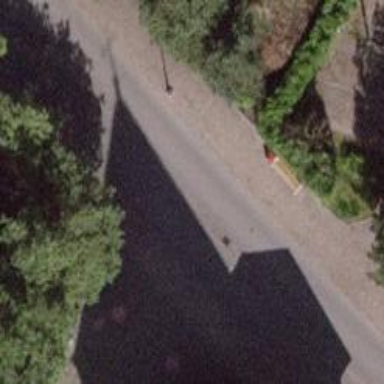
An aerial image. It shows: Smooth asphalt road in residential area.